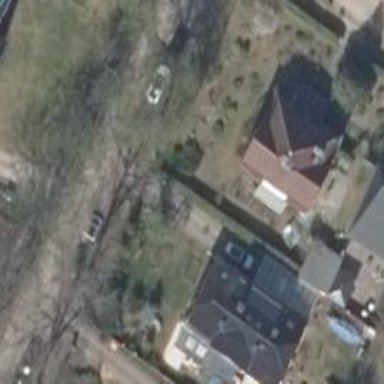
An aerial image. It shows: Driveway.